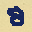
Label: 8